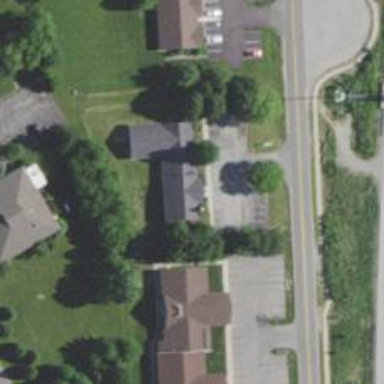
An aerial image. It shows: Veterinary facility.